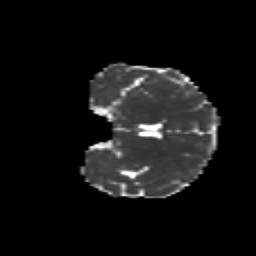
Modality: MD
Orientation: coronal
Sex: male
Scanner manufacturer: siemens
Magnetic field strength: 3 T
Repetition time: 5 s
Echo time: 0.071 s